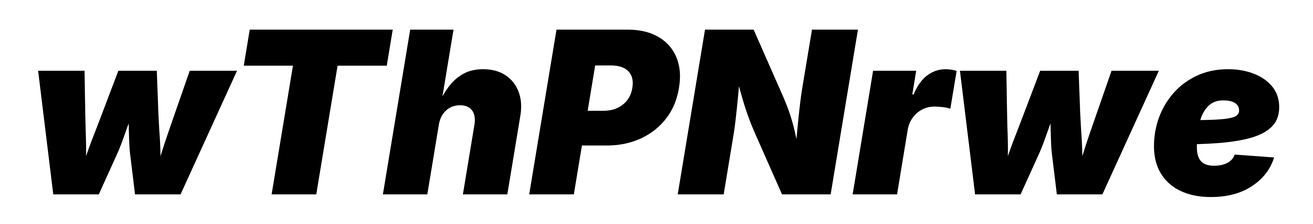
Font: Inter-Italic_Black_Italic